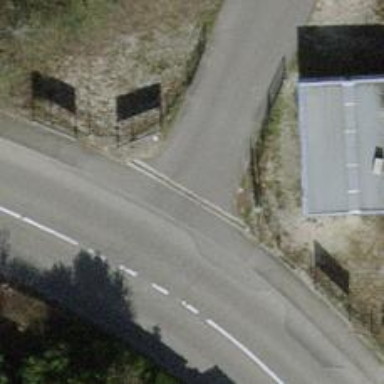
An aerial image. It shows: Gate.